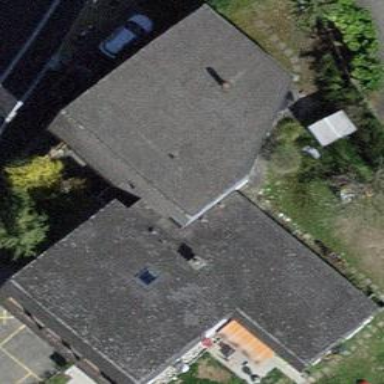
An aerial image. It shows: Building with tiled roof.